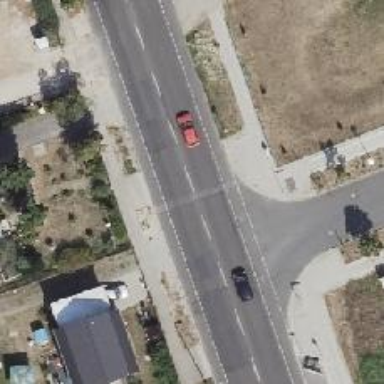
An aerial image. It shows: Unmarked road crossing.